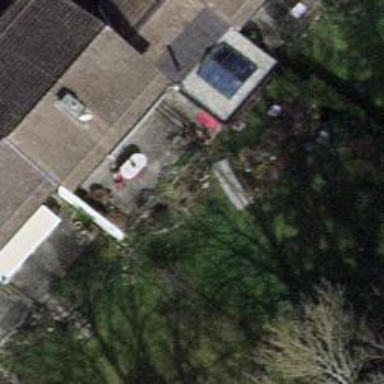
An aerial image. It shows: Garden surrounded by fence.